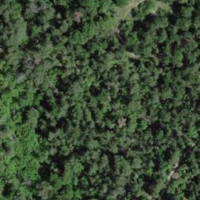
EUNIS habitat code: 44
Species observed at this site:
Lacerta bilineata
Minois dryas
Oedipoda caerulescens
Epipactis helleborine